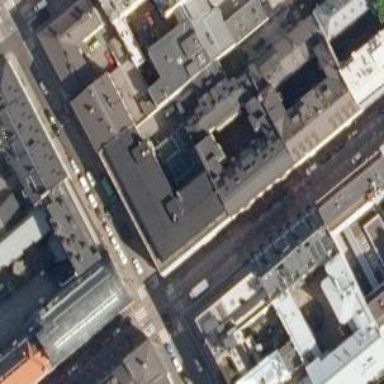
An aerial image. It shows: Office building.